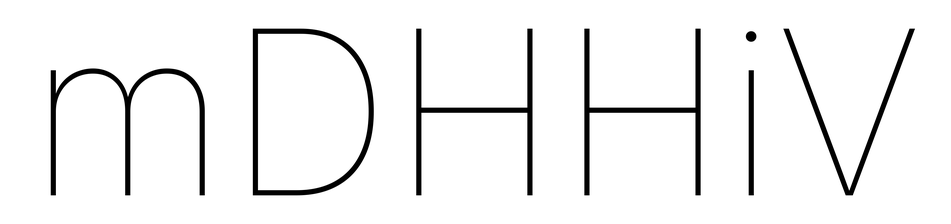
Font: Inter_Thin